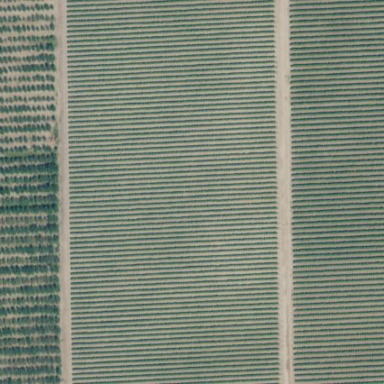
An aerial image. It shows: Vineyard.